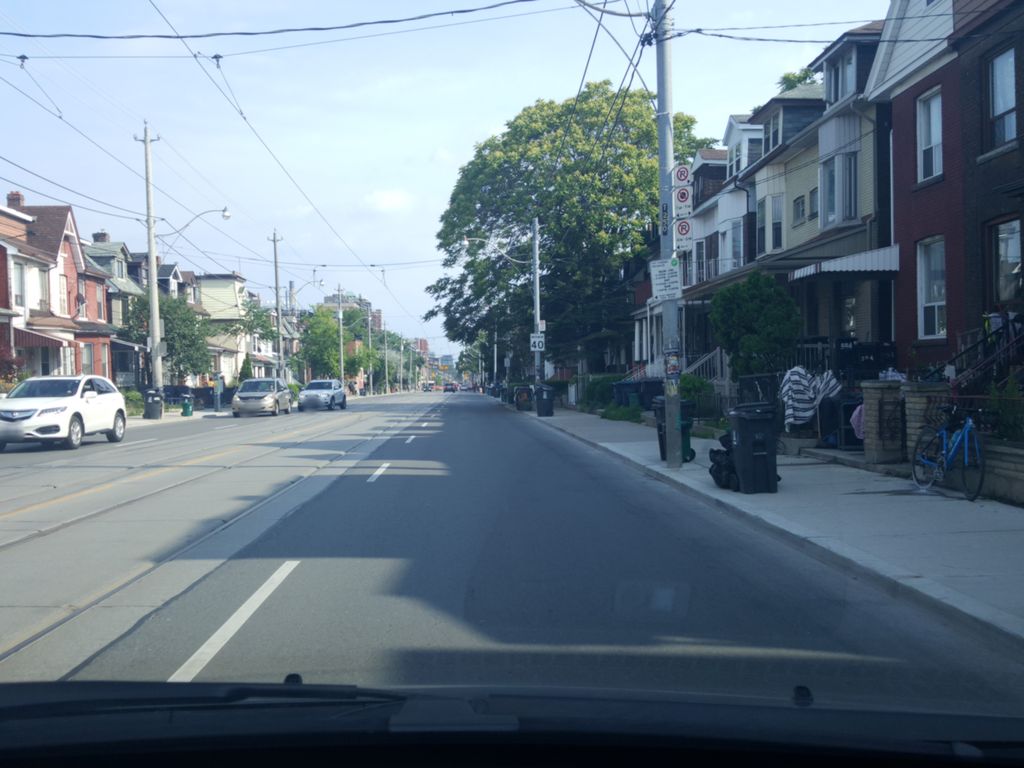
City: toronto